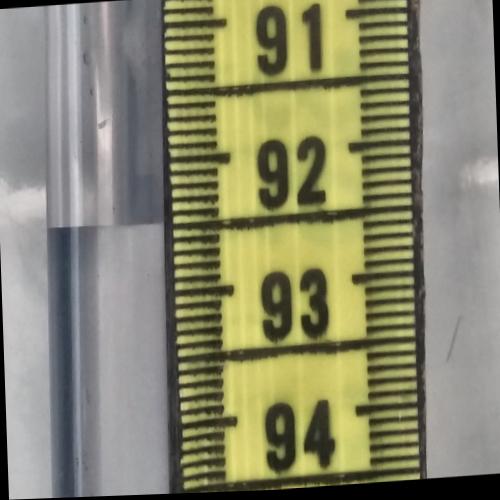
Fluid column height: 92.5 cm